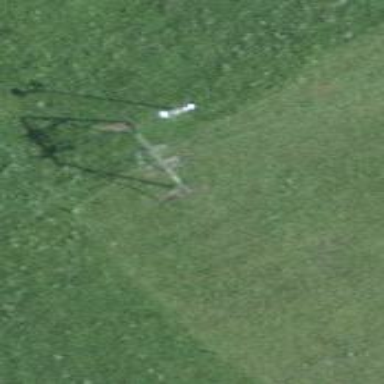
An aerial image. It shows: Pylon for aerialway.